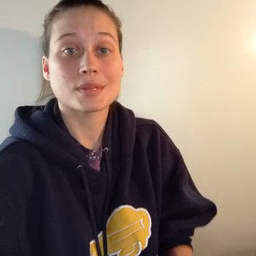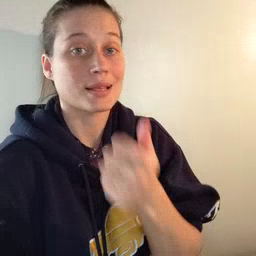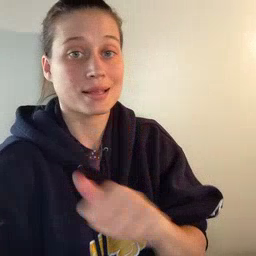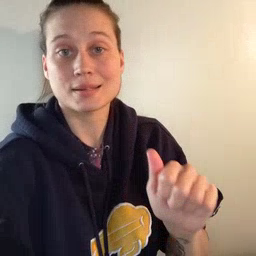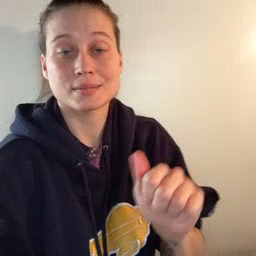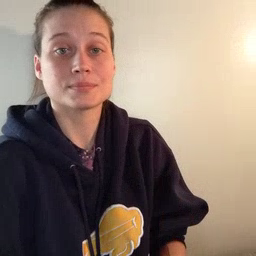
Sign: any